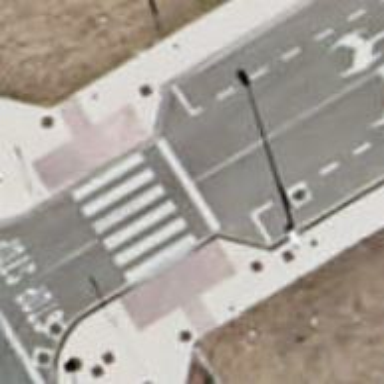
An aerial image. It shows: Uncontrolled road crossing.